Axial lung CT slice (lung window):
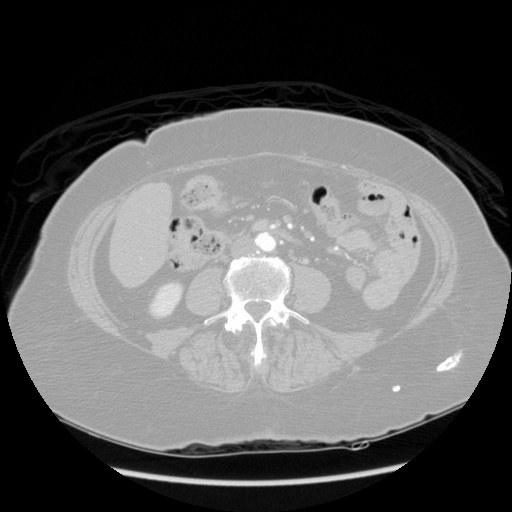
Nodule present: no